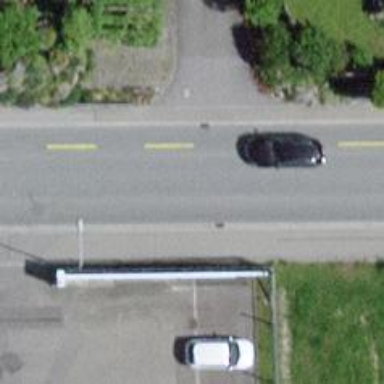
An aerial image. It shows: Asphalt road in residential area.